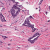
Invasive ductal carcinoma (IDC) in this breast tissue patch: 1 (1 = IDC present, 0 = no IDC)